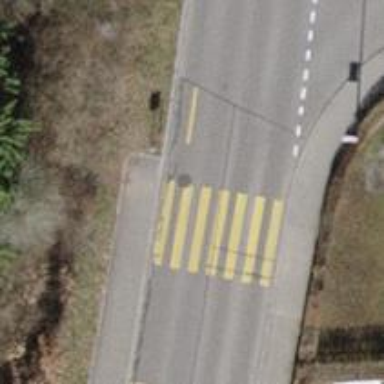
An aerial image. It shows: Uncontrolled zebra crossing on the road.